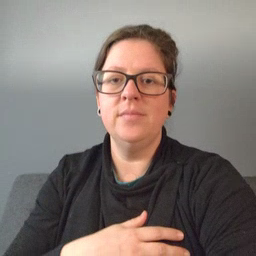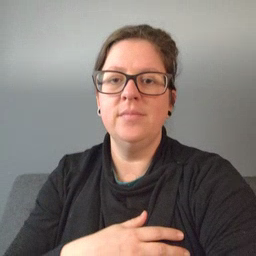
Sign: fireman